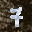
Label: 7